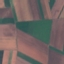
Label: AnnualCrop